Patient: sex M, age 61
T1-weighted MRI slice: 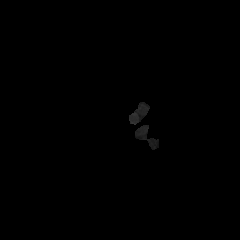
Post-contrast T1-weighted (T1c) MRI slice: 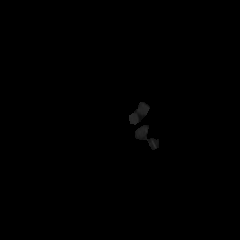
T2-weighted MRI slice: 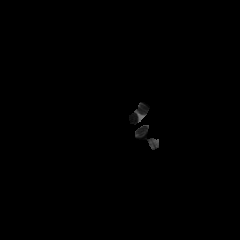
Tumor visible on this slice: no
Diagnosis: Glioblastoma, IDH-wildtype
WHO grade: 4